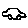
Label: car